Interaction volume radius: 10 \u00c5
Interaction volume height: 40 \u00c5
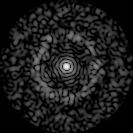
Disorder parameter: 0.8362